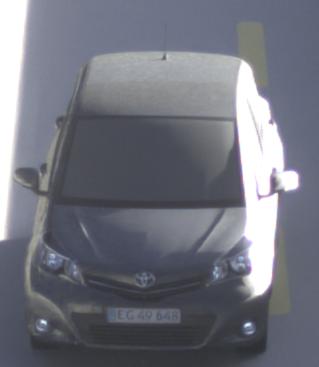
Make: Toyota
Model: Yaris 1.0
Detailed model: Yaris (XP9)
Model produced from: 2009/01
Model produced until: 2010/10
Doors: 3
Color: gray
Road condition: dry road
Daytime: sunrise or sunset
Contrast: medium contrast